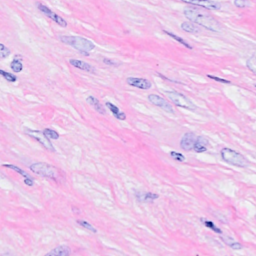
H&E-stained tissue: Breast